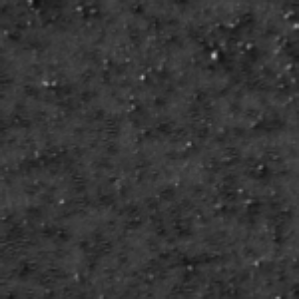
Label: frost